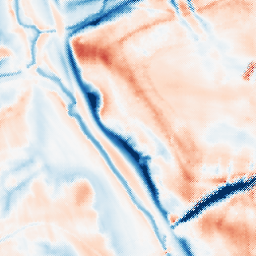
Category: multiscale
Decomposition family: dog
Decomposition parameters: sigma_low: 1
sigma_high: 10
Upsampling method: regularized
Upsampling parameters: scale: 4
lambda_reg: 0.1
Upsampling scale: 4